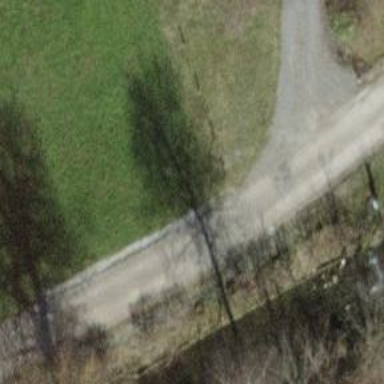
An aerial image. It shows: Unpaved residential road.